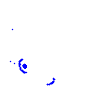
Particle: electron